Question: I have a Surface 'BaseSurf' with an indexed colour palette, and I want to 'blit' another indexed-colour Surface to it (let's call it 'NewSurf'). BaseSurf's palette is different from NewSurf's, though, and pygame does not automatically add the missing colours to BaseSurf's palette.
I therefore need some way to append NewSurf's colours to BaseSurf's palette without mangling either (overwriting palette indices which are actually used by the Surface's pixels).
When I run this code:
'''
screen = pygame.display.set_mode((222,222))
screen.fill((255,255,255))
BaseSurf = pygame.load.image("4samps.png").convert(8) # indexed with four colours; larger dimensions
NewSurf = pygame.load.image("another4samps.png").convert(8) # indexed with four more colours
screen.blit(BaseSurf, (10,10))
screen.blit(NewSurf, (160,43))
BaseSurf.blit(NewSurf, (33,33))
screen.blit(BaseSurf, (50,122))
'''
...this is what I see...

Notice that the combined graphic approximates the colours in NewSurf to whatever BaseSurf is using, even if the sequence is off. The bottom right blob actually takes a null value (0,0,0,255) to be the closest matching colour!
Obviously, NewSurf (on the right) has had its indices transferred to BaseSurf, which is not exactly, but is also not what I want.
How can I blit NewSurf to BaseSurf, preserving its exact colour data in the revised image (but retaining an indexed colour image)?
<URL>
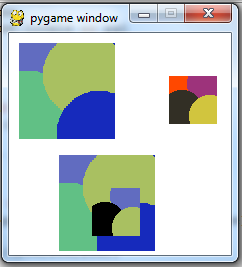
Answer: I actually figured out an answer in the course of asking it.
Using 'pygame.Surface.set_palette_at()', I was able to extract the palette data from NewSurf (using 'NewSurf.get_palette(..)' and an iterator to clear out that palette's blanks) and paste it onto the 'end' (that is, after the last non-blank RGBA index value) of BaseSurf's palette using 'BaseSurf.set_palette_at(first_null_RGBA_index, new_RGBA_value)'.
You can find 'first_null_RGBA_value' in a number of ways; I've used 'next()' to find the first null value (defined by 'blankRGBA', which is usually (0,0,0,255) in my experience) in the 'train' of null (unused) values that follows the in-use palette in 'get_palette()'. You could also use 'get_palette().index(blankRGBA)' to get the index of the (which is super-risky if you actually have blank-value pixels in the graphic!). I'll describe the methods and their issues (as I see them) in a moment.
As it happens, I do not to have to reindex NewSurf that it's indices align to their new locations in BaseSurf's palette. I imagine that pygame approximates RGB values from the blit'd image to match the closest ones in the receiving one-- an exact match, if you purposefully paste the whole palette from NewSurf into BaseSurf beforehand.
Here's how I did that.
'''
... # initialized and blitted samples as before...
blankRGBA = (0,0,0,255) # the RGBA value for null values in the index.
destpal = list(BaseSurf.get_palette())
pallength = len(destpal) - 1 # This is probably always going to be 255, but just to be sure... (minus one 'cuz indices start at zero.)
nextblank = pallength - next((n for n, RGBA in enumerate(destpal[::-1]) if RGBA != blankRGBA), - 1)
# ^ The palette will have a train of null values matching blankRGBA for every unusued index value. If the palette is complete full, it'll raise an error later.
# This finds the index of the first such value by following the train until it 'starts', then subtracting that index number from the total length (probably 256). I'll explain why destpal.index(blankRGBA) is chancey later...
copypal = list(NewSurf.get_palette())
while True:
if copypal[-1] == blankRGBA: # Get rid of NewSurf's null index train, too.
copypal.pop()
else:
print "Popped all trailing blank values from the incoming palette. %d entries remain." % len(copypal)
break
if not copypal:
raise IndexError, "Depleted incoming palette. It was entirely blank entries?! What??"
# Now that we have the useful section of NewSurf's palette (copypal) and the indices we can replace with it (nextblank), let's apply the new values and reindex NewSurf ahead of blitting it...
for n, newRGBA in enumerate(copypal):
if (nextblank + n) > 255: # It's possible the thing will fill up. For now, I'll have it throw an error.
raise IndexError, "Ran out of palette space at %s! (colour number %d)" % (newRGBA, n)
BaseSurf.set_palette_at((nextblank + n), newRGBA) # Add the palette value to BaseSurf. As it happens, blit will reindex the colours on its own.
baseimage.blit(newimage, (33,33))
screen.blit(baseimage, (50, 122))
pygame.display.flip()
'''

I could probably have also cleaned the blank RGBA values from NewSurf's palette with something like 'copypal = list(RGBA for RGBA in NewSurf.get_palette() if RGBA != blankRGBA)' instead of the 'while True; ... copypal.pop()' loop. I also could have found the first blank in BaseSurf's palette using 'destpal.index(blankRGBA)' instead of the more complicated 'next()' instruction. The reason why I did neither of these is because there's a chance that the palettes used the 'blankRGBA' value for in the images, and that these pixels were intended to be blank-- it's not so unlikely that (0,0,0,255) would be used somewhere in the image.
Presumably, if that were the case, the RGBA indices would be at the of the palette instead of at the . If they were anywhere but the last index, they'll be safe. Otherwise, there could be a problem.
---
Note however that they are very probably less Pythonic as they're harder to read, and that they are more vulnerable to certain problems (accidentally replacing a null-looking index value that's actually in use) and unhandled exceptions (running out of palette space in BaseSurf).
Use at your own risk!
'''
# init as before...
for newRGBA in tuple(RGBA for RGBA in NewSurf.get_palette() if RGBA != blankRGBA):
try: swapidx = next(n for n, RGBA in enumerate(BaseSurf.get_palette()) if RGBA == blankRGBA)
except StopIteration: raise IndexError, "Ran out of palette space!"
BaseSurf.set_palette_at(swapidx, newRGBA)
BaseSurf.blit(NewSurf, (33,33))
screen.blit(BaseSurf, (50, 122))
'''
This is a little slower, since 'next()' will iterate through the palette for each value in copypal, but hey, it's fewer lines, and that's a thing.
You could even just use this horrible and extremely unPythonic singleton:
'''
[BaseSurf.set_palette_at(swapidx, newRGBA) for swapidx, newRGBA in zip(tuple(n for n, RGBA in enumerate(BaseSurf.get_palette()) if RGBA == blankRGBA), tuple(RGBA for RGBA in NewSurf.get_palette() if RGBA != blankRGBA))] # PLEASE GOD NO.
'''
Note that I do recommend either short version. I've only included them for academic consideration.